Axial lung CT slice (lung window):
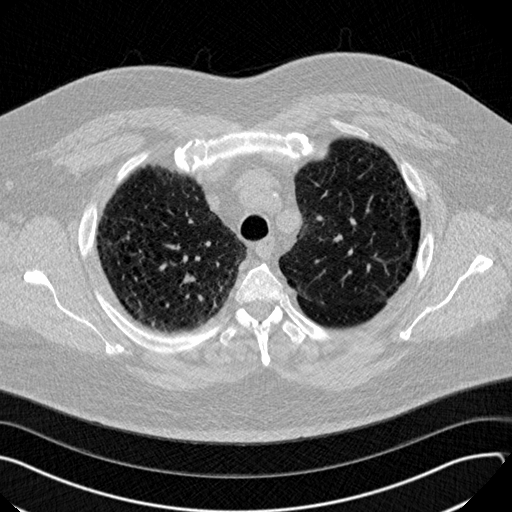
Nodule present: no